二年级 · 度量几何学
下图中, 钉在一起的两根木条所成的角 ( )。

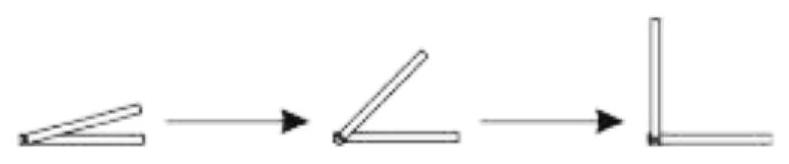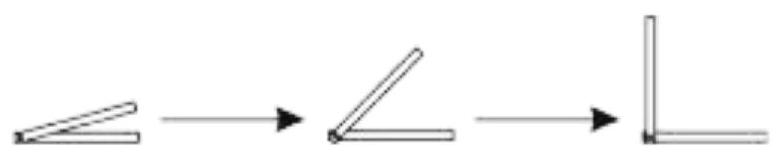
A. 逐渐增大
B. 逐渐减小
C. 大小不变
答案: A
解析: A

【分析】由题意可知, 角的大小与两条边的长短没有关系, 角的大小与角张开的大小有关, 张开的口越小角就越小, 张开的口越大角就越大, 据此解答即可。

【详解】由分析可得:

角的张口越来越大, 所以钉在一起的两根木条所成的角（逐渐增大）。

故答案为: A

【点睛】熟练掌握角的初步认识是解决此题的关键。